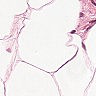
Metastatic tissue present: no